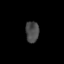
Tissue: lung
Cell type: T cells
Senescence score: 0.1598
Nuclear area (px): 280
Mean DAPI intensity: 72.504